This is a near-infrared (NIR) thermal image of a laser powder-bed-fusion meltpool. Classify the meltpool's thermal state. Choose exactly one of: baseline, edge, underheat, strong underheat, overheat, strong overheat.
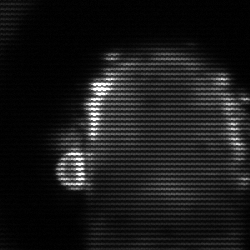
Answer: baseline